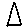
Label: triangle